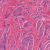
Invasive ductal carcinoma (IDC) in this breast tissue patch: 0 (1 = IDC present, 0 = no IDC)